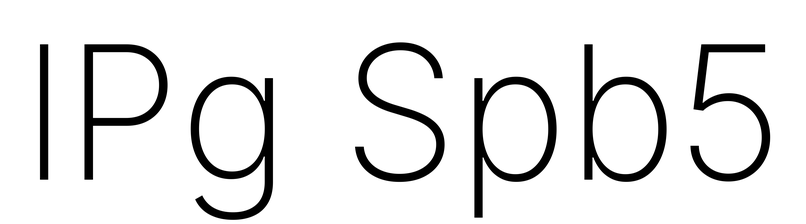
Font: Inter_ExtraLight